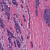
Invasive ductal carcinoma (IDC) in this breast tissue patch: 0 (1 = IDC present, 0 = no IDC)